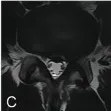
The sagittal MRI scan.
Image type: radiology (mri)